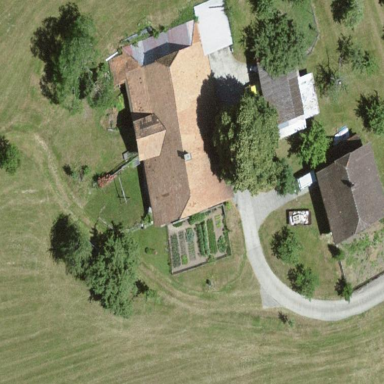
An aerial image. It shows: Farm building.